Два цилиндра различных радиусов вращаются в противоположные стороны вокруг горизонтальных параллельных осей с угловой скоростью $\omega_{1}=\omega_{2}=\omega=2~с^{-1}$. Расстояние между осями по горизонтали равно $l=4~м$. В момент времени $t=0$ на цилиндры перпендикулярно их осям кладут балку, так что она находится в горизонтальном положении и одновременно касается поверхностей обоих цилиндров, а ее середина расположена точно над осью цилиндра меньшего радиуса $r=0.25~м$, как показано на рисунке.
Рассчитать и проиллюстрировать графически зависимость горизонтального смещения балки от времени. Коэффициент трения $\mu=0.05$, ускорение свободного падения $g$ принять равным $10~м/с^{2}$.
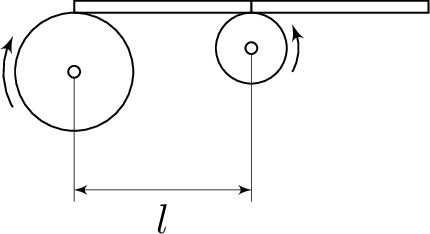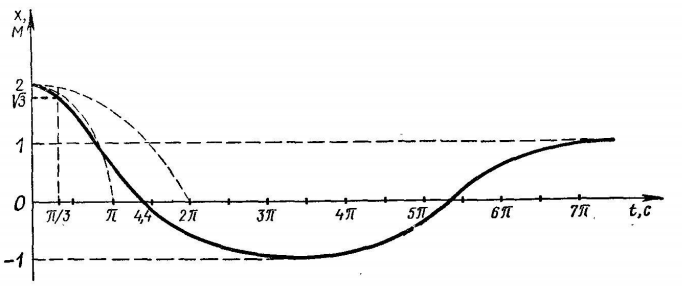
Темы:
T, Механика, Динамика, Колебания, Всероссийские, Вращательное движение, Сухое трение